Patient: sex F, age 89
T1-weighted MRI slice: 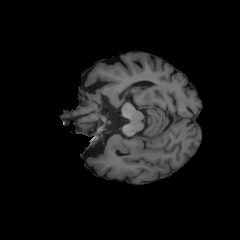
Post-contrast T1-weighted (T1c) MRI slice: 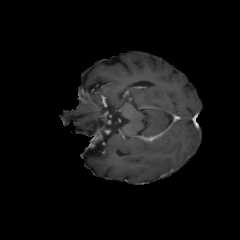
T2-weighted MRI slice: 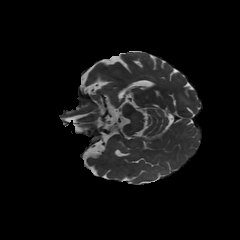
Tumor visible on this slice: no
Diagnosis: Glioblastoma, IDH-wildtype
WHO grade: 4